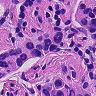
Metastatic tissue present: yes